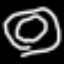
Label: donut